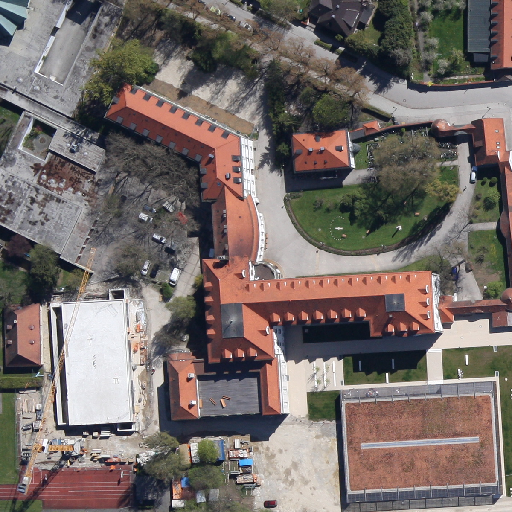
Referring expression: vehicle in the parking area